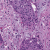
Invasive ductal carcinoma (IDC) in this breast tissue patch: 1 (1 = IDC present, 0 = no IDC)